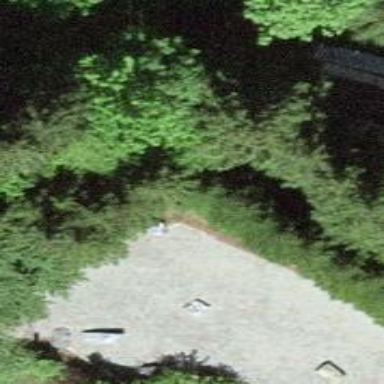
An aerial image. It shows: Bench for seating.